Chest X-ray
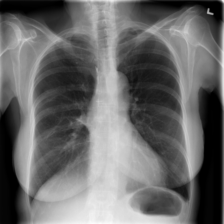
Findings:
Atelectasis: negative
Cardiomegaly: negative
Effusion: negative
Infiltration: negative
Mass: negative
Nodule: negative
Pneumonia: negative
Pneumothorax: negative
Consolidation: negative
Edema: negative
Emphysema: negative
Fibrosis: negative
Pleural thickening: negative
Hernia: negative